Field crop: maize
Growth stage: 2
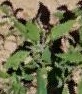
Species: atriplex